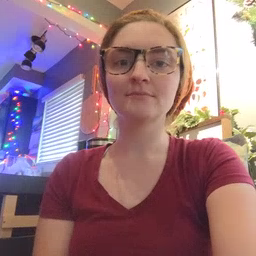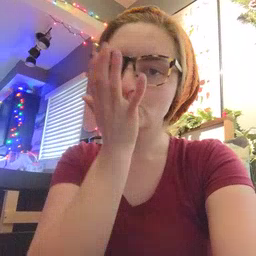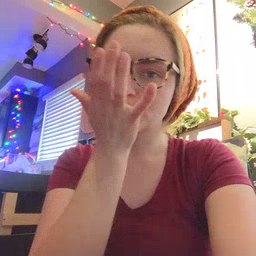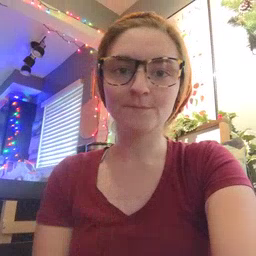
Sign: grass